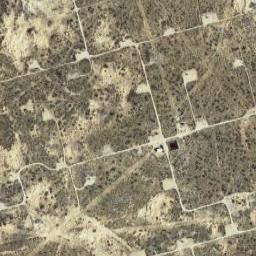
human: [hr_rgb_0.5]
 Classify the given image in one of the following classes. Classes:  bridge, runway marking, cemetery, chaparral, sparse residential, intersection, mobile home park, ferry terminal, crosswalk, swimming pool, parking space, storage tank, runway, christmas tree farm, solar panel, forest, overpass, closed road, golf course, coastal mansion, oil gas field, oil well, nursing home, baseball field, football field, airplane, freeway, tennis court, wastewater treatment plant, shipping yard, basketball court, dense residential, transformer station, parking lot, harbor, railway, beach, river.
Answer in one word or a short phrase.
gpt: oil gas field